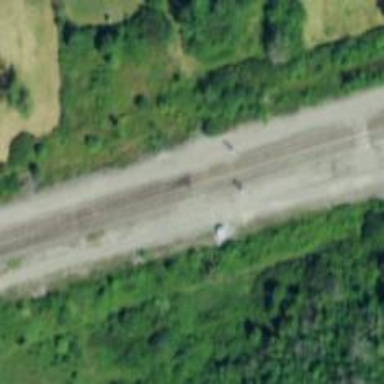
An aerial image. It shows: Railway signal.